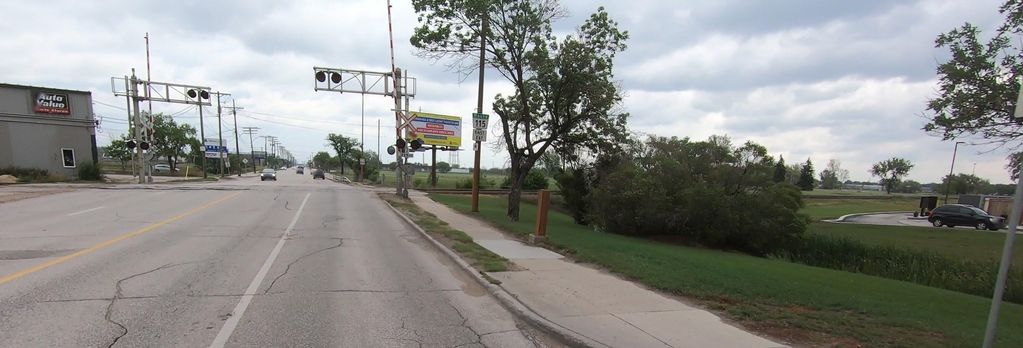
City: winnipeg